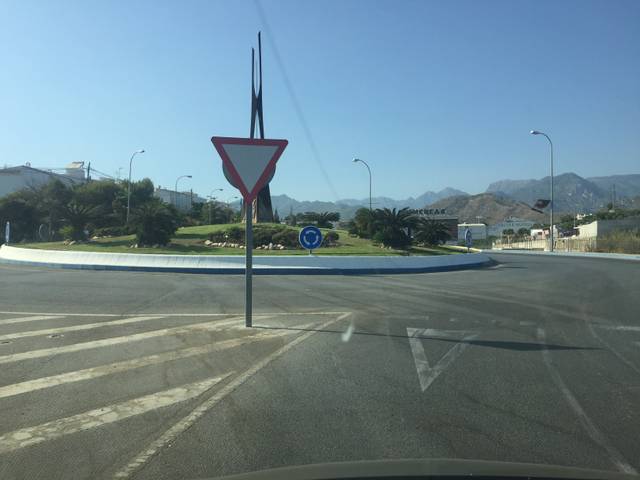
Region: Spain
Coordinates: 36.757, -3.886